Question: I had hex value(string) that i converted to a Brush hence it did not take my color the following like takes my colors succesfully:
'''
(Color)ColorConverter.ConvertFromString(colorArray[0])
'''
The only problem remaining is the scaling (with colors).
My color bars seem to be transparent (once again) but now with the proper color attached to each bar. Also at start up of my program all the 6 bars displayed (but they should not get displayed because it has no value yet).
'''
<Border Height="30" Margin="15" Grid.RowSpan="6" >
<Border.Background>
<LinearGradientBrush StartPoint="0.0,0" EndPoint="1.0,0">
<GradientStopCollection>
<GradientStop Offset="0.0" Color="{Binding FillBar, UpdateSourceTrigger=PropertyChanged}" />
<GradientStop Offset="{Binding Value, UpdateSourceTrigger=PropertyChanged}" />
</GradientStopCollection>
</LinearGradientBrush>
</Border.Background>
</Border>
'''

How exactly do i get rid of the transparent color fading at the middle/end of the bar?
When i try adding the same color to the second Offset i am getting Full length bars (100%) and the scaling is nullified again.
---
On a sudden there is also a left empty part of the control. When the control is not turned 180 degrees this behavior is not happening at all!
I have a 'ItemsControl' that uses a 'DataTemplate' so the items get shown as rectangles.
The itemsControl is also turned around so the rectangles show in the right direction.
'''
<DataTemplate x:Key="GrafiekItemTemplate">
<Border Width="Auto" Height="Auto">
<Grid>
<Rectangle StrokeThickness="0" Height="30"
Margin="15"
HorizontalAlignment="Right"
VerticalAlignment="Bottom"
Width="{Binding Value, UpdateSourceTrigger=PropertyChanged}"
Fill="{Binding Fill, UpdateSourceTrigger=PropertyChanged}">
<Rectangle.LayoutTransform>
<ScaleTransform ScaleX="20" />
</Rectangle.LayoutTransform>
</Rectangle>
</Grid>
</Border>
</DataTemplate>
<ItemsControl x:Name="icGrafiek"
Margin="-484,3,0,0"
ItemsSource="{Binding Source={StaticResource Grafiek}}"
ItemTemplate="{DynamicResource GrafiekItemTemplate}"
RenderTransformOrigin="1,0.5" Grid.RowSpan="6">
<ItemsControl.RenderTransform>
<TransformGroup>
<ScaleTransform ScaleY="-1" ScaleX="1"/>
<SkewTransform AngleY="0" AngleX="0"/>
<RotateTransform Angle="180"/>
<TranslateTransform/>
</TransformGroup>
</ItemsControl.RenderTransform>
</ItemsControl>
'''
The binding 'Fill' give the size of those bars (rectangles).
The itemsControl itself is placed inside a Grid with 2 columns and 6 rows.
I have set the control its rowspan to 6 and the columnspan to 1.
The largest value of the itemsControl should take the entire length of the second column of the grid. Currently i am doing some calculations (this returns a list with values) to pass to the 'Fill' binding and i multiply this result by for example 100 or 1000. But that is hard coded which i want to avoid.
How can i make sure these lengths are dynamically instead of filling them up with a value that i multiply with 2000 to fill my screen. For example the size of a 2nd column in a Grid.
I also have 'Blend' available to work with the layout of this.
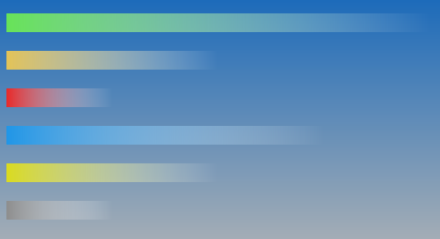
Answer: 1) don't use rectangle, a Border is enough (Borders have a fill), and Borders have content.
2) use normalized value in your binding NValue = Value/MaxValue (between 0.0 and 1.0)
3) you can achieve what you want in two ways :
1) with a grid in your DataTemplate with two columns.
The first Column Width is bound to NormalizedValue (unit is stars (*)) and the other one
to (1-NormalizedValue) (unit is stars also (*)).
Have your ViewModel return you SWNVAlue = NValue as a star width (new GridLength(NValue,GridUnitType.Star)) or write a converter to have a star width from a double.
2) with a Border filling all the space, and a gradientBrush that stop at normalized Value :
'''
<Border.Background>
<LinearGradientBrush StartPoint="0,0" EndPoint="1.0,0">
<GradientStopCollection>
<GradientStop Offset="0.0" Color="#fff" />
<GradientStop Offset="{Binding NormalizedValue}" Color="#fff" />
<GradientStop Offset="{Binding NormalizedValue}" Color="#000" />
<GradientStop Offset="1" Color="#000" />
</GradientStopCollection>
</LinearGradientBrush>
</Border.Background>
'''
(example makes white rectangles on a blak background.)
4) you don't need to rotate/flip. Use (1-NValue) instead of NValue, or left align, or...
but you don't need to :=)
Edit : if you need to have your 'rectangles' all aligned on the right, and starting
at a different X, for example with the GradientStopCollection way, just use (1-NormalizedValue)
and swap colors :
'''
<Border.Background>
<LinearGradientBrush StartPoint="0,0" EndPoint="1.0,0">
<GradientStopCollection>
<GradientStop Offset="0.0" Color="#000" />
<GradientStop Offset="{Binding OneMinusNormalizedValue}" Color="#000" />
<GradientStop Offset="{Binding OneMinusNormalizedValue}" Color="#fff" />
<GradientStop Offset="1" Color="#fff" />
</GradientStopCollection>
</LinearGradientBrush>
</Border.Background>
'''
in fact same goes for the grid solution.